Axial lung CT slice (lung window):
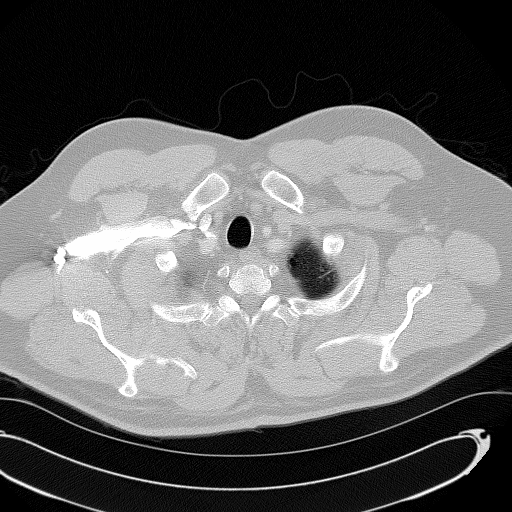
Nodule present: no